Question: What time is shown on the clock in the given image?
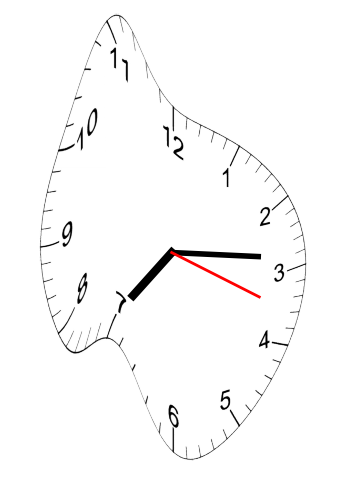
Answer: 07:14:18